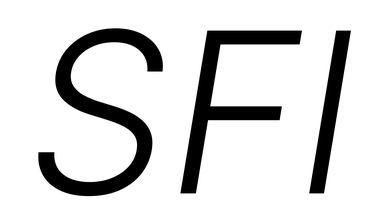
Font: Inter-Italic_Light_Italic